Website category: phone
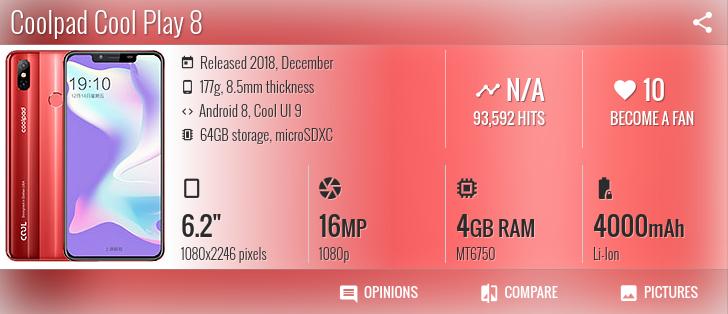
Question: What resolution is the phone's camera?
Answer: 1080p

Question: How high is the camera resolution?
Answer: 1080p

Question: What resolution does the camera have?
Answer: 1080p

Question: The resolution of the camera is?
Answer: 1080p

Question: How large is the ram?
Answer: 4 GB RAM

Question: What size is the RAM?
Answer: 4 GB RAM

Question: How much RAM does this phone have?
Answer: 4 GB RAM

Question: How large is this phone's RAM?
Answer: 4 GB RAM

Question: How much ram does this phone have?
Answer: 4 GB RAM

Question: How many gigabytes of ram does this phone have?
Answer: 4 GB RAM

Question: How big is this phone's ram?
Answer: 4 GB RAM

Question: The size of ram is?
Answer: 4 GB RAM

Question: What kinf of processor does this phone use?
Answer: MT6750

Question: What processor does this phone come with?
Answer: MT6750

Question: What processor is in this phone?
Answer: MT6750

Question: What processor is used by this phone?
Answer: MT6750

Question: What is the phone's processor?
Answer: MT6750

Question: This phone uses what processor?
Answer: MT6750

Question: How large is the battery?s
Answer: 4000 mAh

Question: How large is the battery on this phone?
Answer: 4000 mAh

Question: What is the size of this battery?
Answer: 4000 mAh

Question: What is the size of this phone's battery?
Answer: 4000 mAh

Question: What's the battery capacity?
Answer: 4000 mAh

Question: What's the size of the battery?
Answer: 4000 mAh

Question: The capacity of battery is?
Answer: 4000 mAh